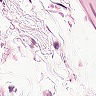
Metastatic tissue present: no